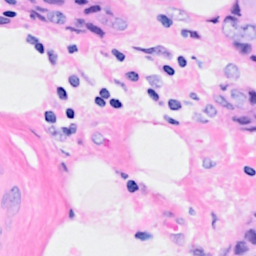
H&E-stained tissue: Breast